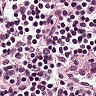
Metastatic tissue present: no